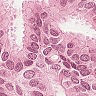
Metastatic tissue present: yes